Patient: sex M, age 56
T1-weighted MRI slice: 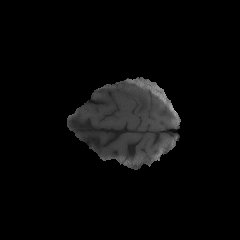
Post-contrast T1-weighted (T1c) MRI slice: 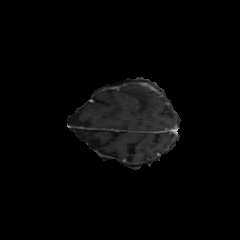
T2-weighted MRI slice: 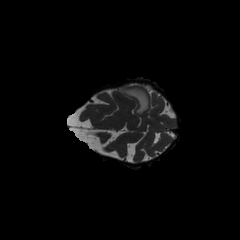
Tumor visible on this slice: yes
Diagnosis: Glioblastoma, IDH-wildtype
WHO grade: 4